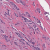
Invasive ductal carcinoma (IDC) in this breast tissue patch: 1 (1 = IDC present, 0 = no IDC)